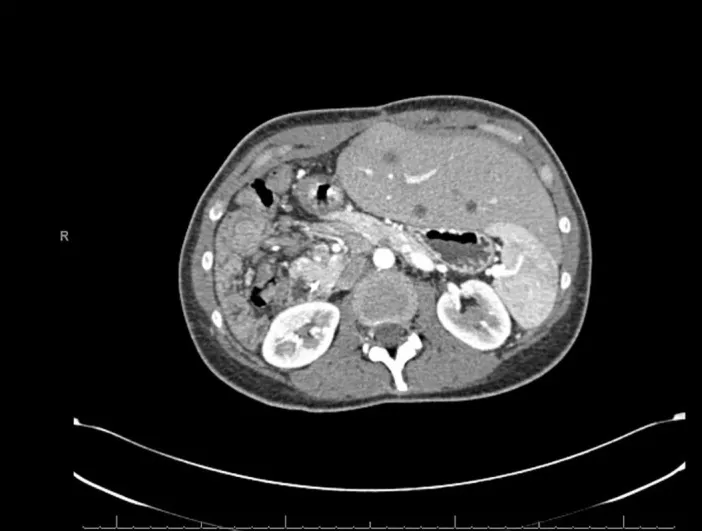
CT scan dated July 2022 showing recurrent lesions in the liver. The left lobe of the liver has grown significantly to compensate for the prior hepatic resection.
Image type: radiology (ct)